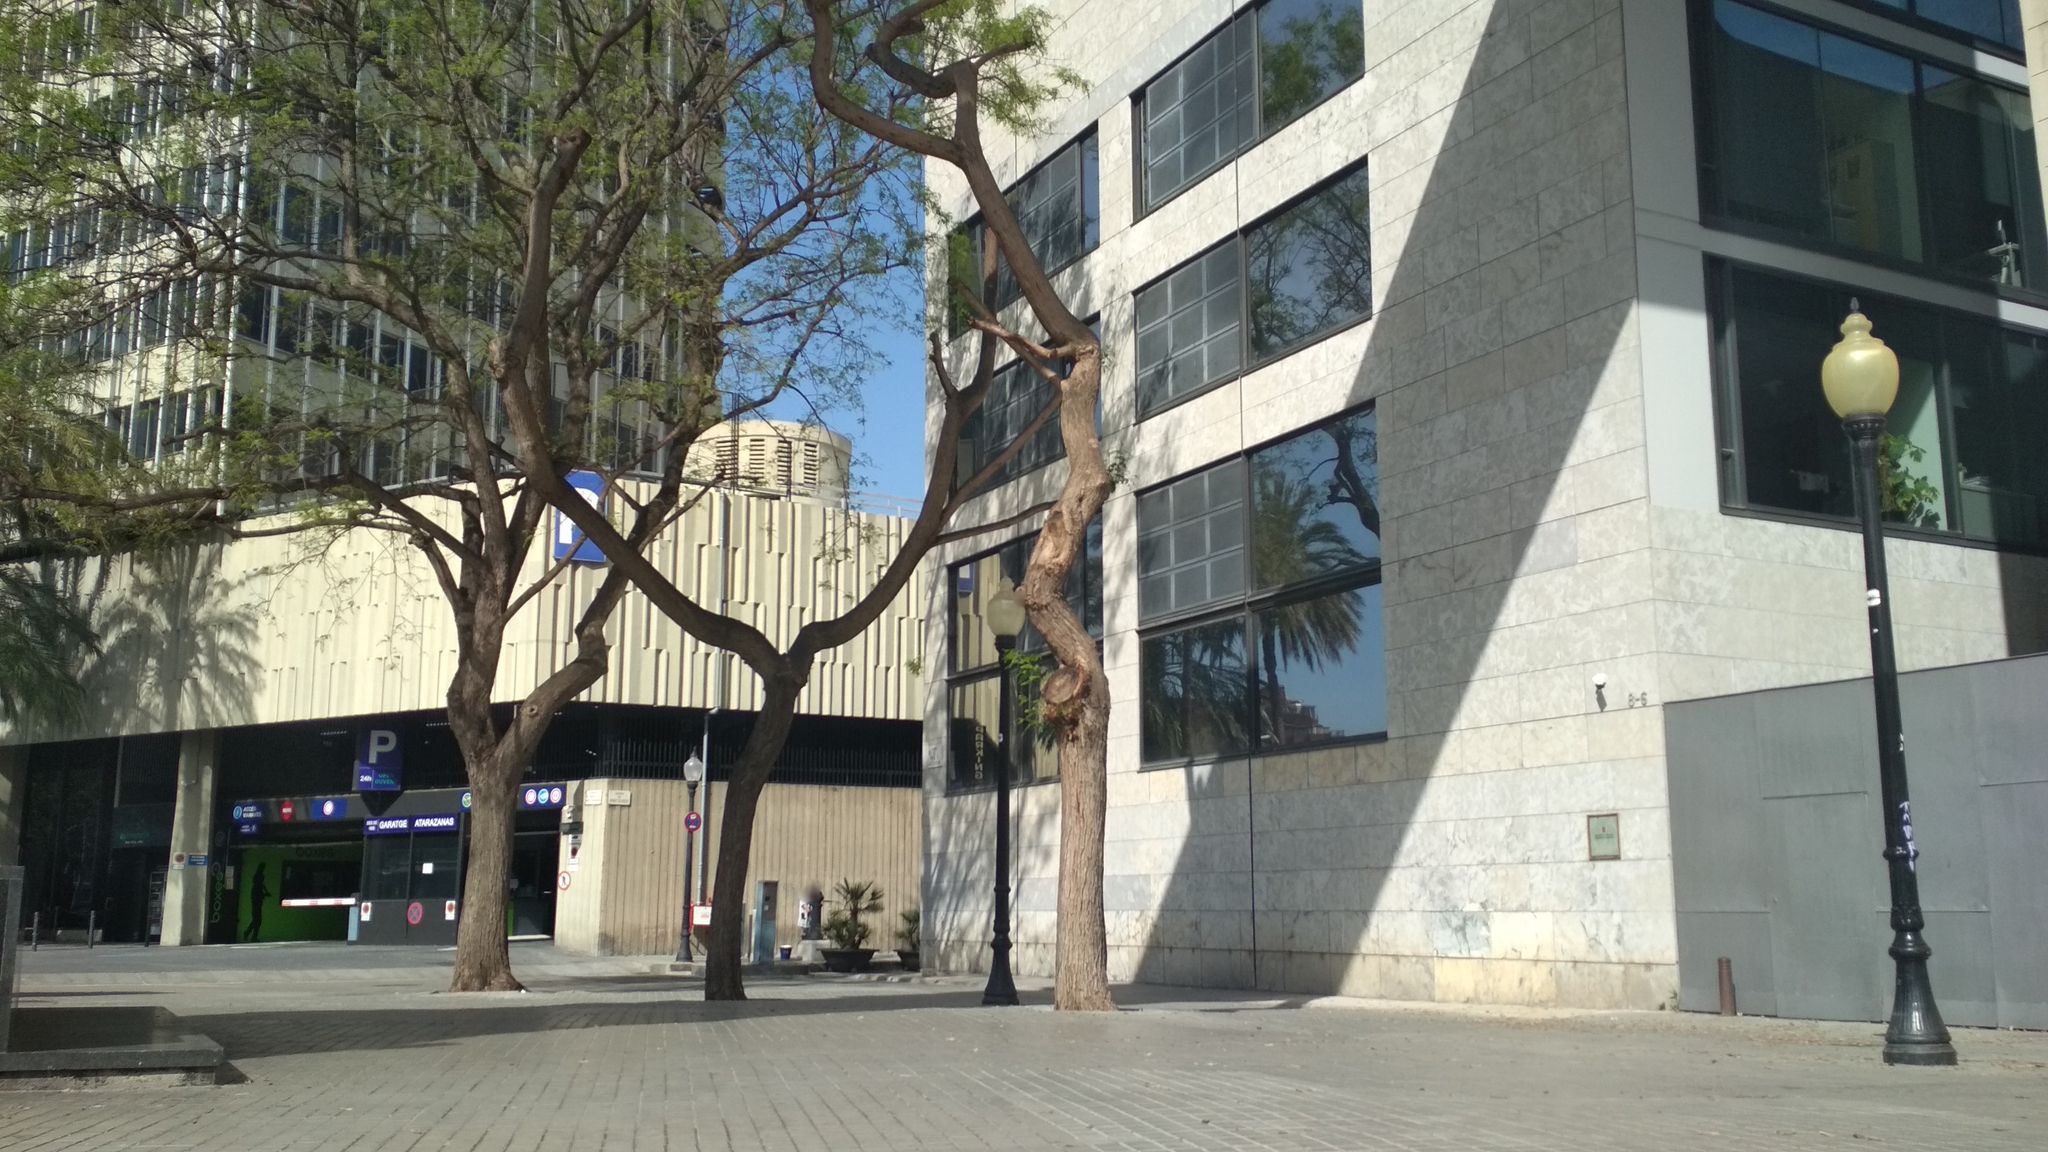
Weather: clear
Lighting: day
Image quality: good
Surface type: walking surface
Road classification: steps, footway, corridor
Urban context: urban centre
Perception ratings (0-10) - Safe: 5.55, Lively: 9.45, Beautiful: 4.5, Boring: 3.37, Depressing: 1.92, Wealthy: 8.74